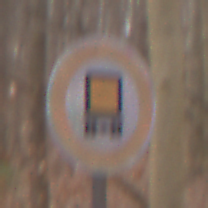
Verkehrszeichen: VerbotKennzeichnungspflichtigeKraftfahrzeugeGefaehrlicheGueter
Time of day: Midday
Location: Outdoor (Nature)
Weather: Overcast
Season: Autumn
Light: Natural